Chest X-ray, AP view. Patient: 60 years old, sex M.
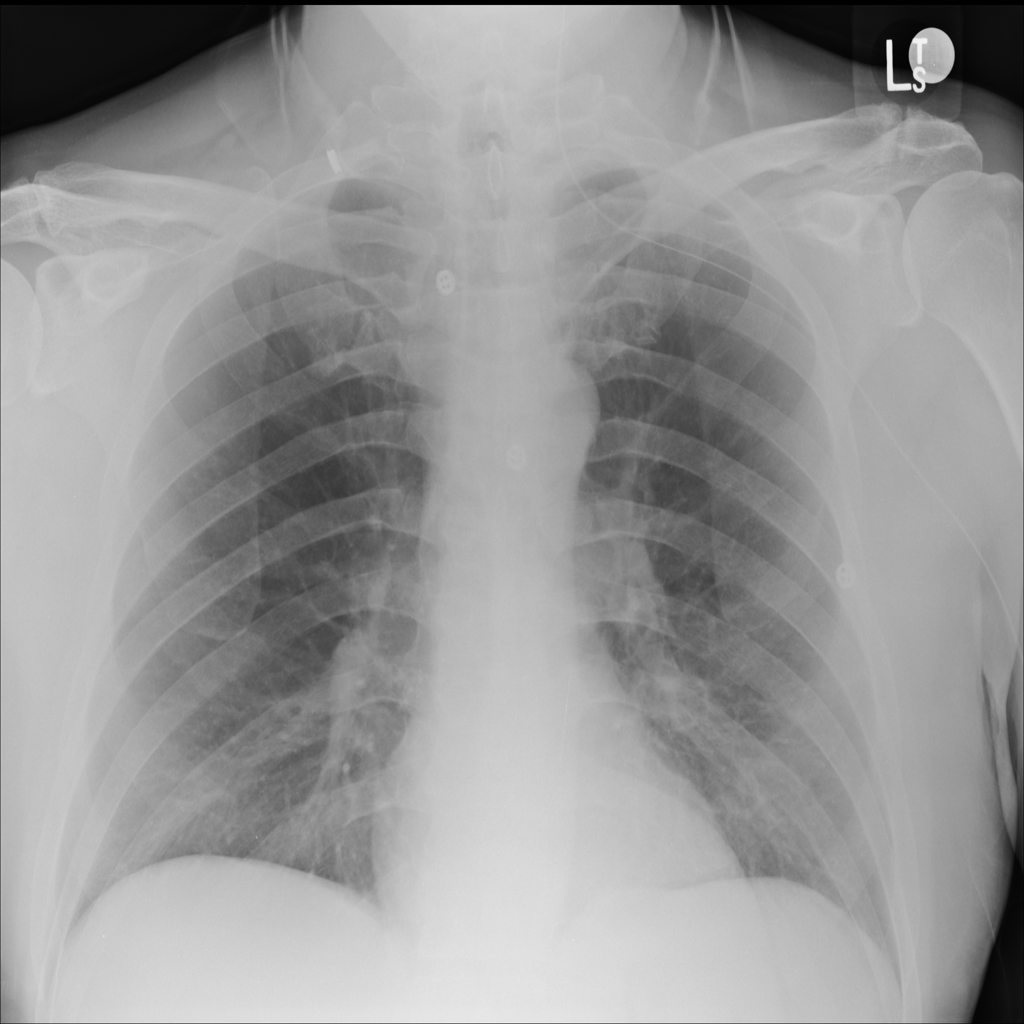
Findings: No Finding